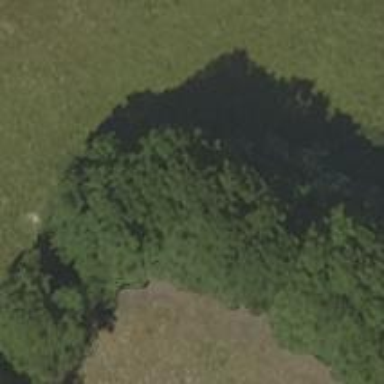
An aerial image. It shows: Row of trees in natural setting.